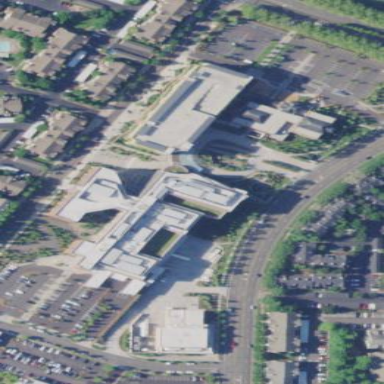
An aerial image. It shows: Hospital building.